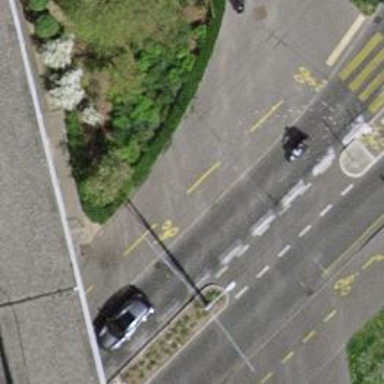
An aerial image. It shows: Residential road with asphalt surface. It has cycling track and trolley wires.